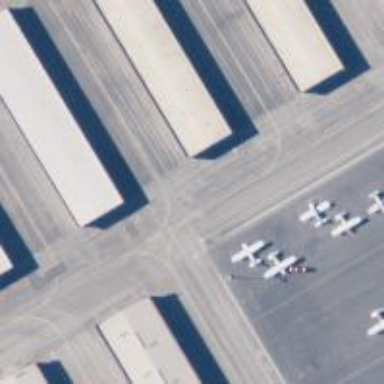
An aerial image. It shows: Image of taxiway at airport.